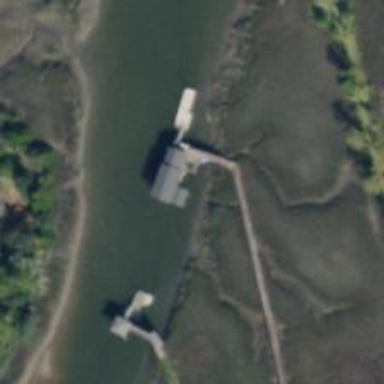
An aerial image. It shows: Man-made pier.